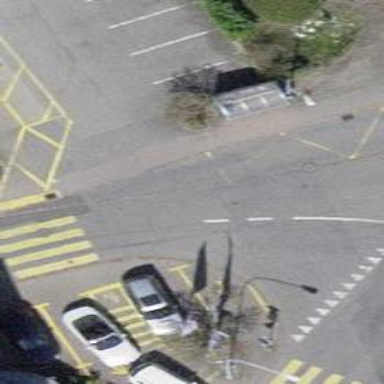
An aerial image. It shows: Platform for public transport with shelter.